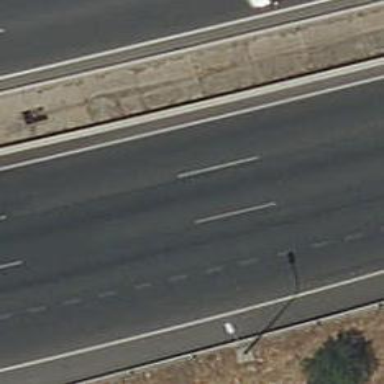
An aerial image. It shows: Asphalt motorway.